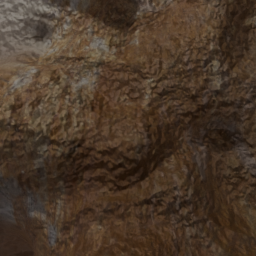
Label: nature